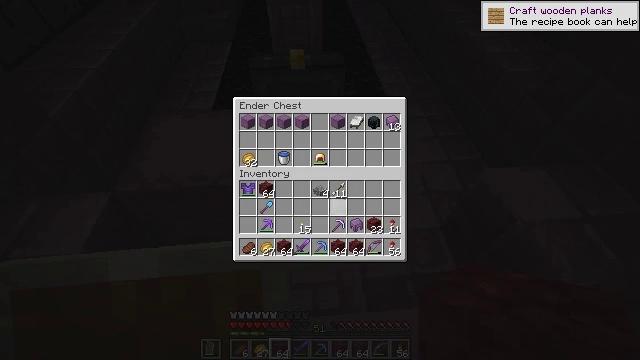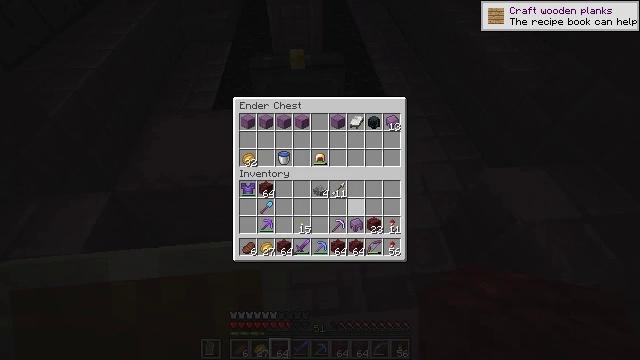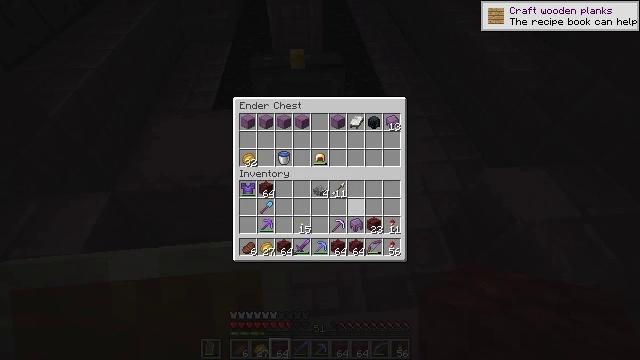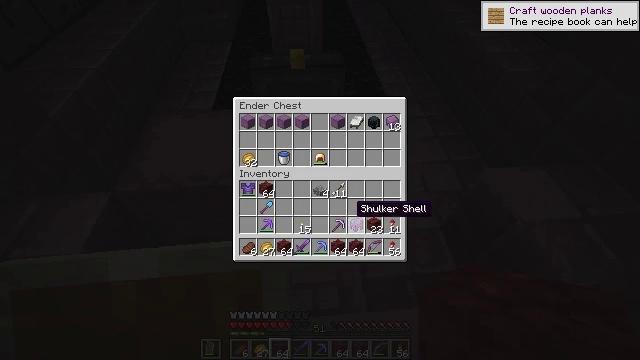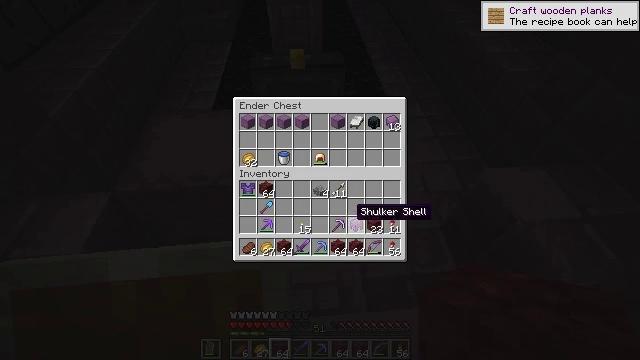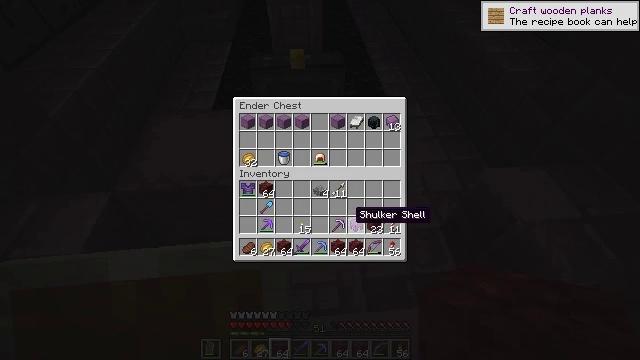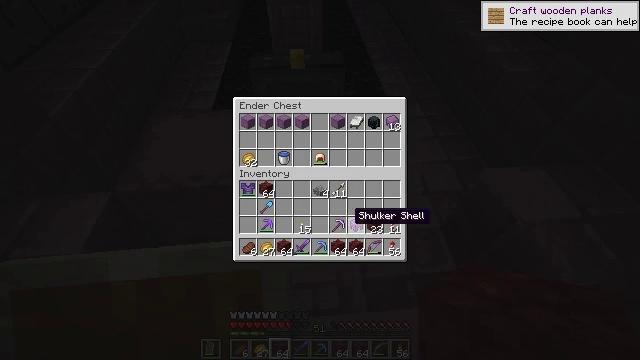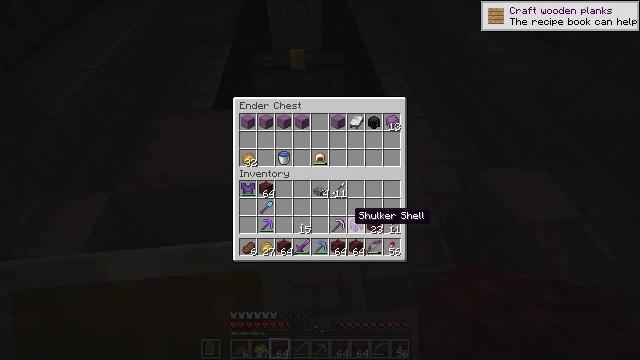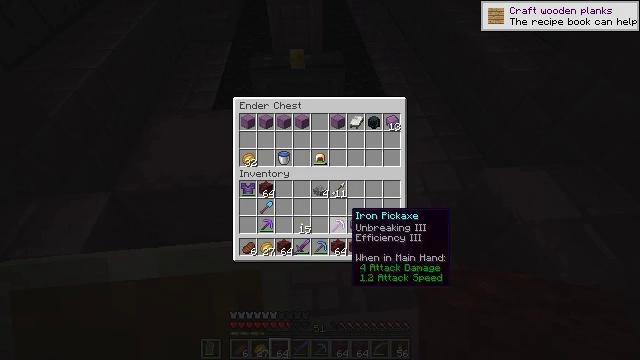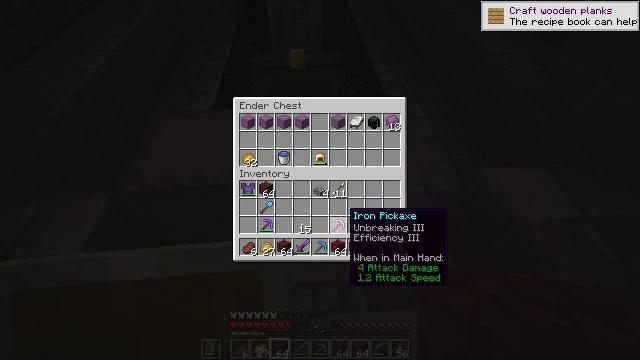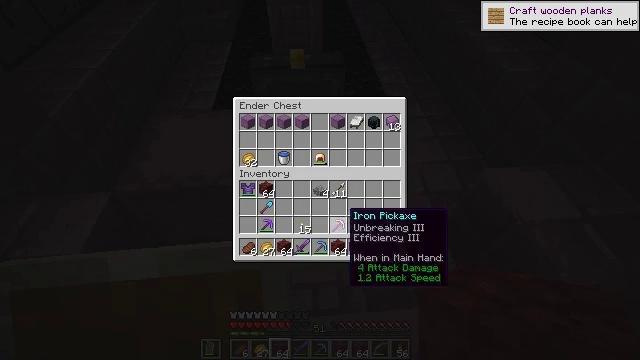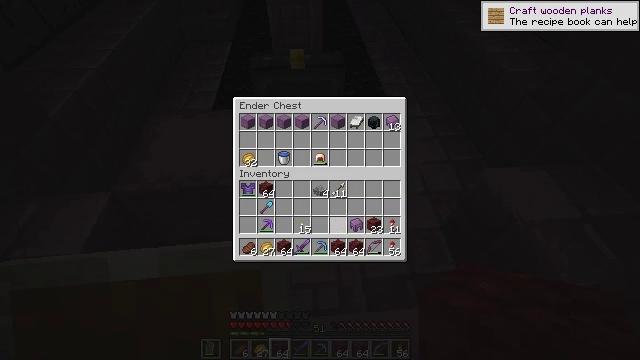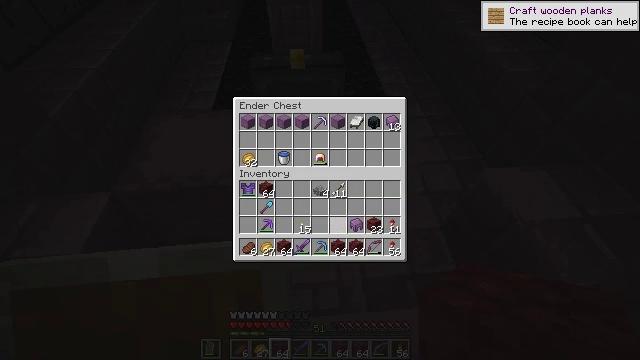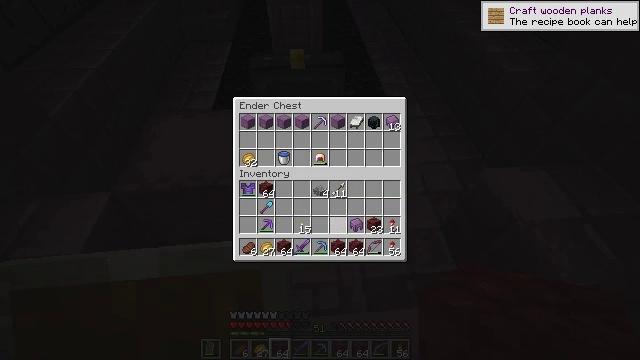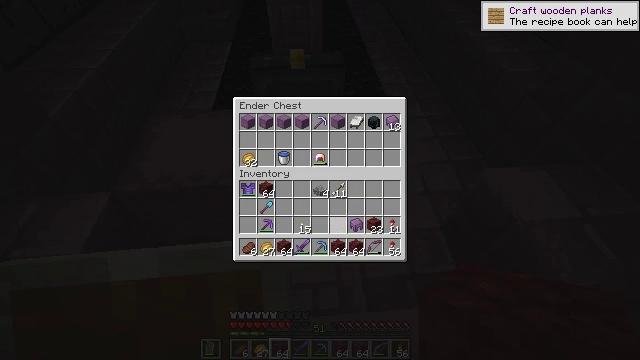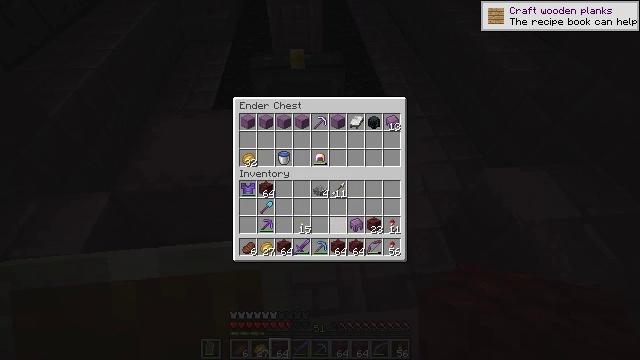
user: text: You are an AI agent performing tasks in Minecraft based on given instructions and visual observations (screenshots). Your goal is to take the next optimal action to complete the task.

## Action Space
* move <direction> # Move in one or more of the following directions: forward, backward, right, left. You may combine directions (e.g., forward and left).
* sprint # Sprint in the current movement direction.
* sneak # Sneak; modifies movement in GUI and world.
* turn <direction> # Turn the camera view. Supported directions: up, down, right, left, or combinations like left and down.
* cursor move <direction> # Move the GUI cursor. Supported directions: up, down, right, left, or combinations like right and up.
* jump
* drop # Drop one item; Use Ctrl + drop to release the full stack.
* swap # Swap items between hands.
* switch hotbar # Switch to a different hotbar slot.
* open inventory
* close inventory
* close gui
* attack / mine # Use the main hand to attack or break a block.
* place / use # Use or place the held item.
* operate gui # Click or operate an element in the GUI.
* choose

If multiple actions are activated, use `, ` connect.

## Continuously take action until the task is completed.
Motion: motion action
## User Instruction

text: Attack the shulker box to pick it up.
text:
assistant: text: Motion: sneak, cursor move down
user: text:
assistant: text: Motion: sneak
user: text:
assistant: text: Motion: sneak
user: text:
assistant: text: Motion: sneak
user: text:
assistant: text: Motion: sneak
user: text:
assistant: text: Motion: sneak
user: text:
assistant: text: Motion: sneak
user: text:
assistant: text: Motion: sneak
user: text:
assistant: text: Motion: sneak
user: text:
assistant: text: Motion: sneak
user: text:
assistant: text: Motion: sneak, choose
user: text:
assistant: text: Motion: sneak, choose
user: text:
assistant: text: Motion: sneak, choose
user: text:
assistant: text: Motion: sneak
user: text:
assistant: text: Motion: sneak
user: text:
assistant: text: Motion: sneak
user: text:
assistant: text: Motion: sneak
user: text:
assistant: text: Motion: sneak
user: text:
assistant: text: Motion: sneak
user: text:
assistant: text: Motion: sneak
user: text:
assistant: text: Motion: sneak
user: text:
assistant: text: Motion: sneak
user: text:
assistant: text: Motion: sneak
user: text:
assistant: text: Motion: sneak
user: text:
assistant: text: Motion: sneak
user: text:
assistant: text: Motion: no_op
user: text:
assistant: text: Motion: no_op
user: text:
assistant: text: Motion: no_op
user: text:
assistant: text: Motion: no_op
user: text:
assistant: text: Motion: no_op